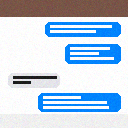
Screen state: on